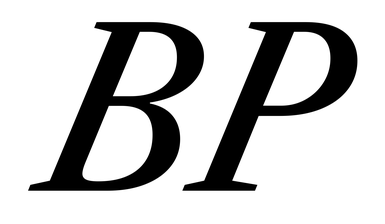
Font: LibreCaslonText-Italic_Medium_Italic